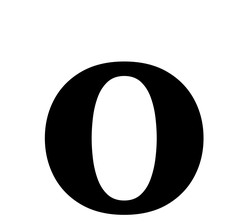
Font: LibreCaslonText_Bold